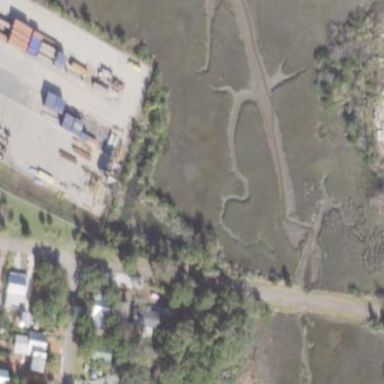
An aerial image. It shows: Saltmarsh wetland area.